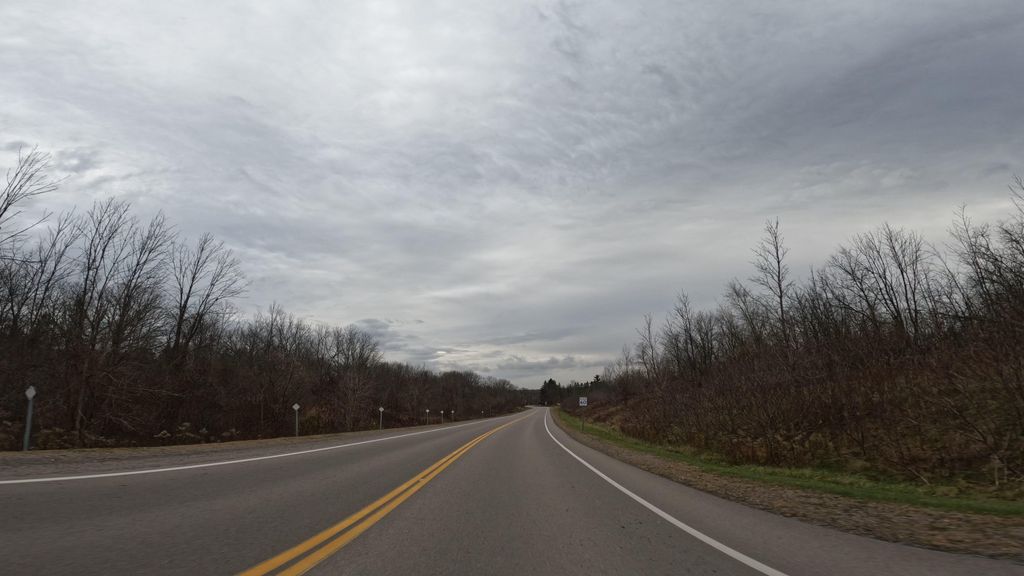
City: hamilton